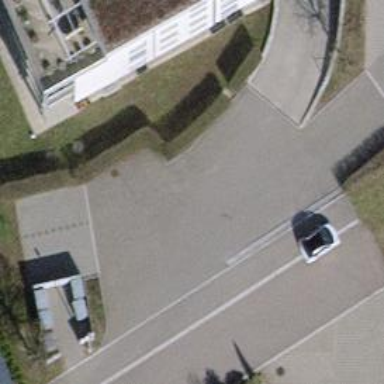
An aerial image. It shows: Hedge acting as barrier.